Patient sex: M
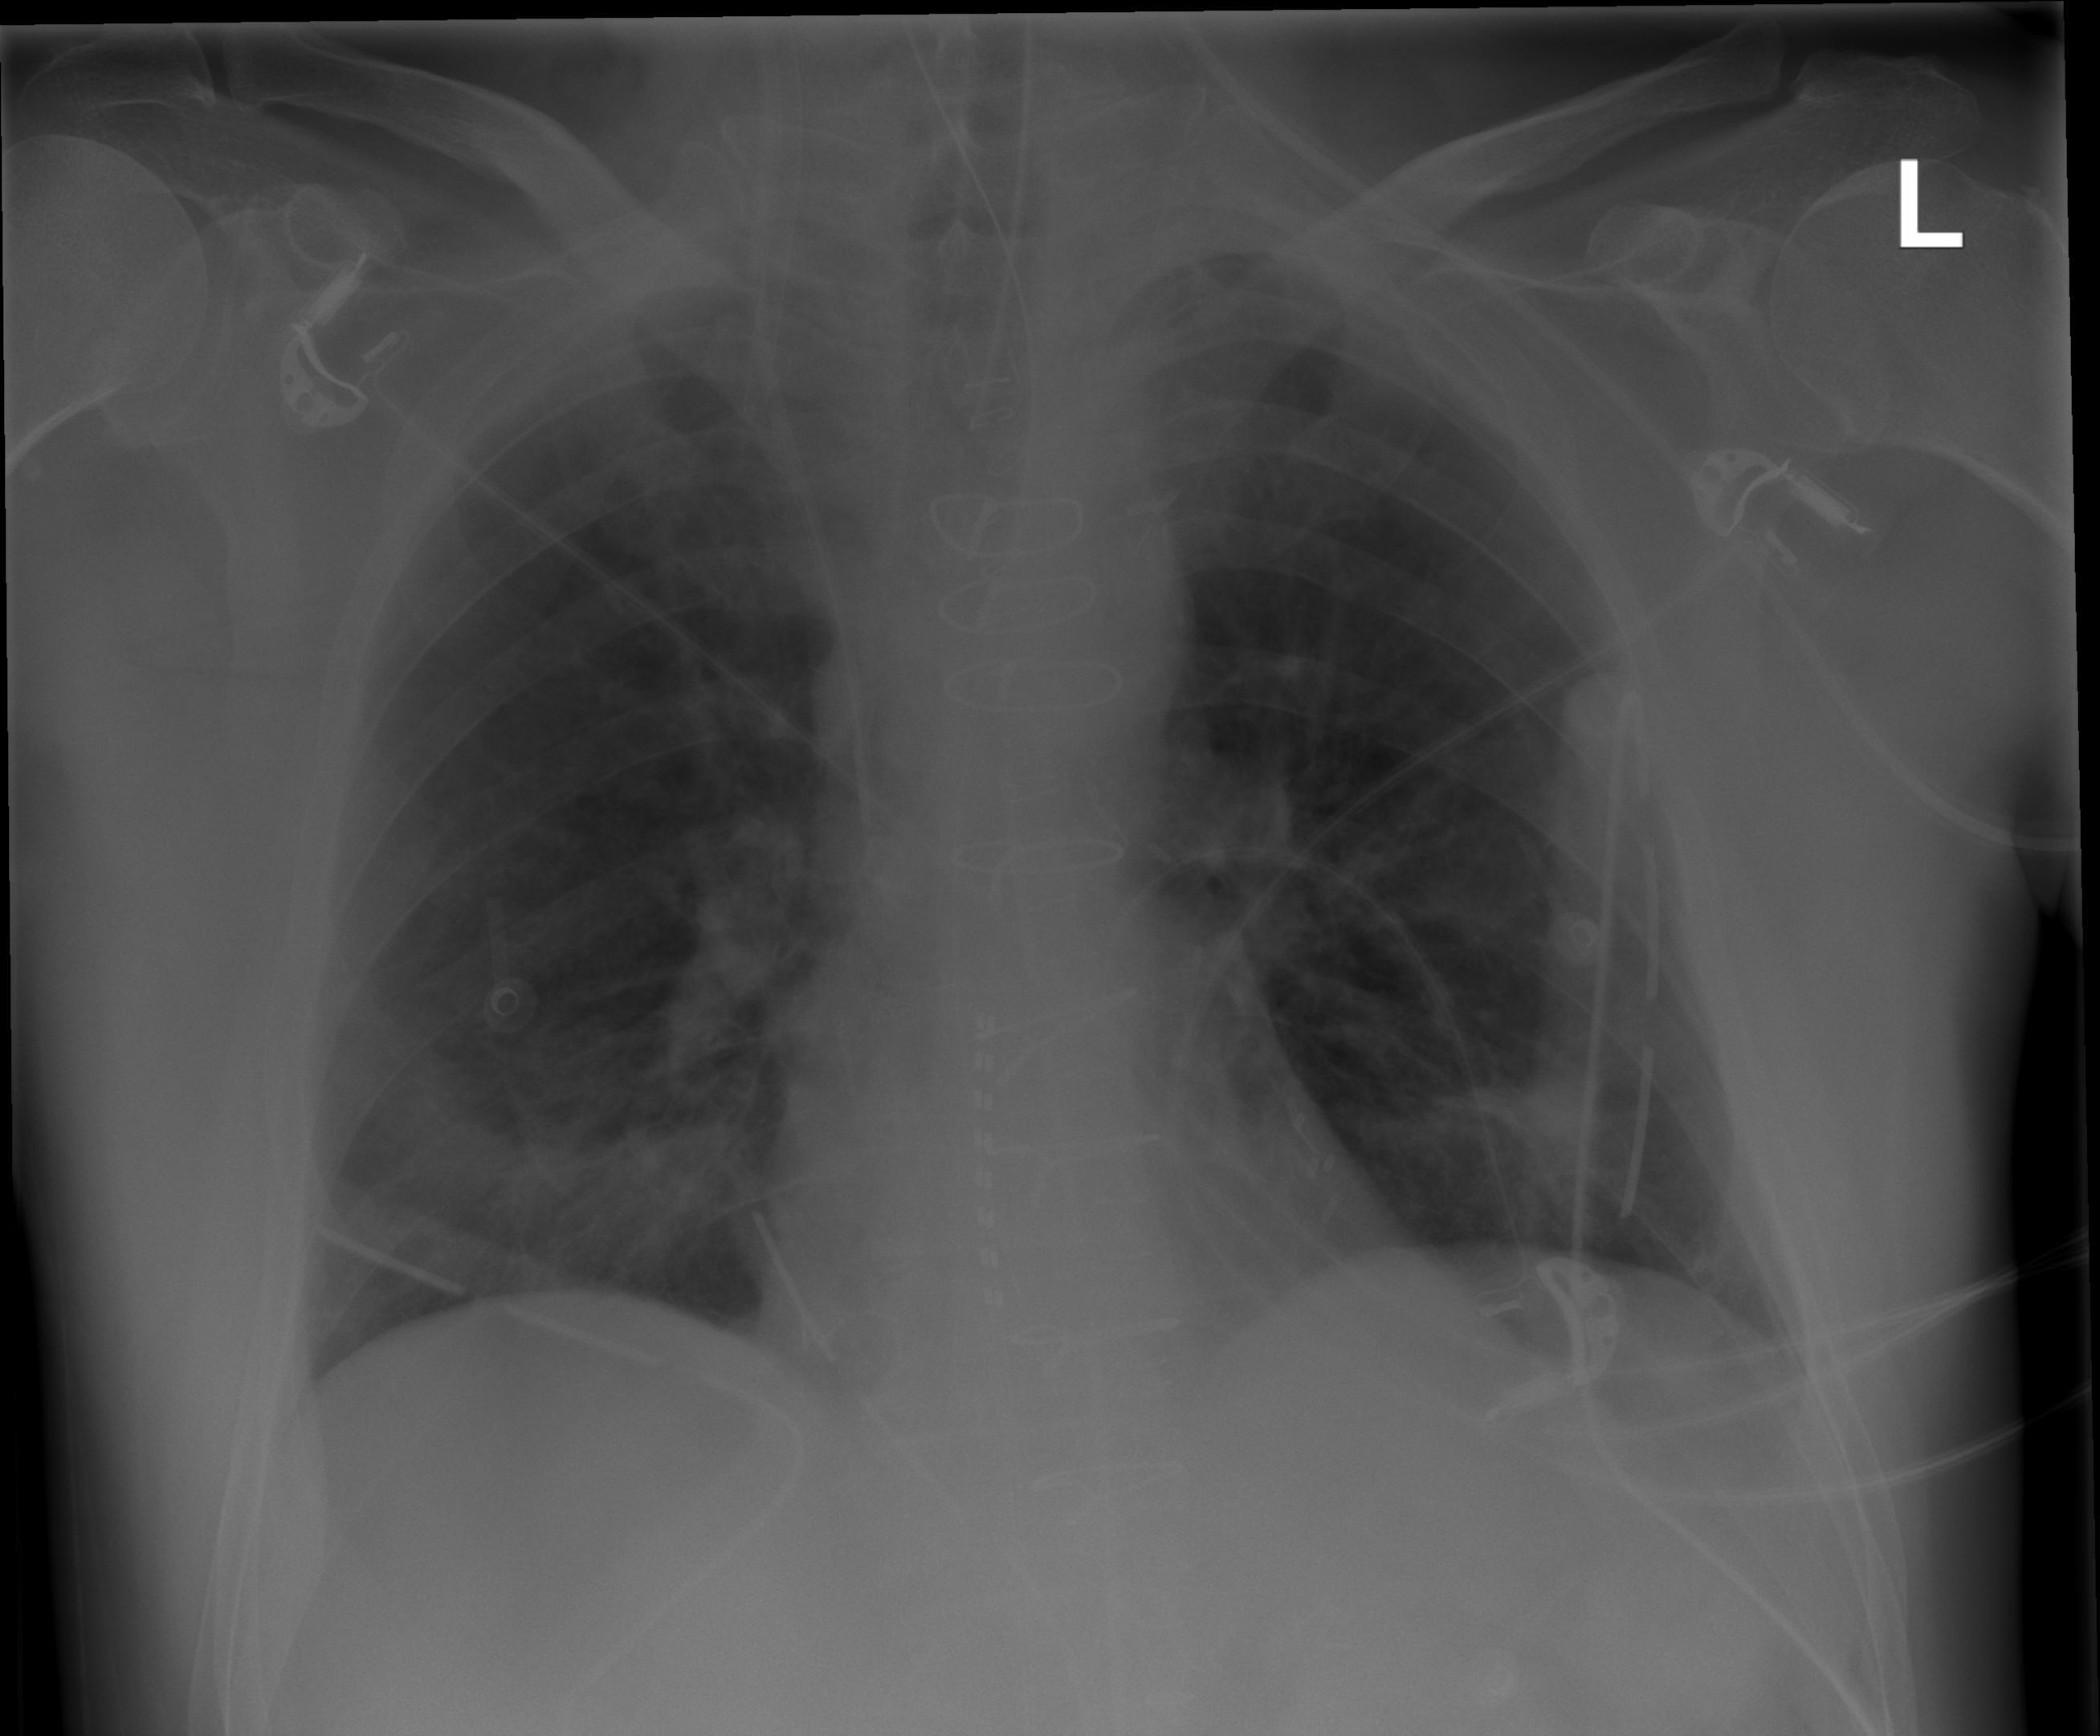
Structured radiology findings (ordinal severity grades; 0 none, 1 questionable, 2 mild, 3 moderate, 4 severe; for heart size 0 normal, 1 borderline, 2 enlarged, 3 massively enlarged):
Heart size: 0
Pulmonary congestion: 0
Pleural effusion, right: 0
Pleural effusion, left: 0
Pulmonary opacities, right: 2
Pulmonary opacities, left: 2
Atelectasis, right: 2
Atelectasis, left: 2